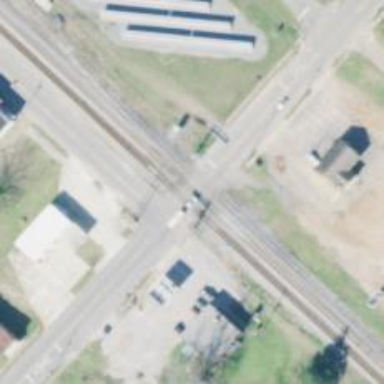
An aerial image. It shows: Level crossing with lights on the railway.